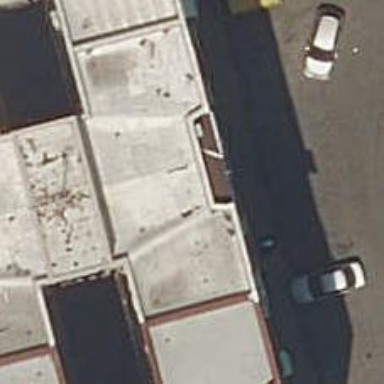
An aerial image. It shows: Car repair shop.